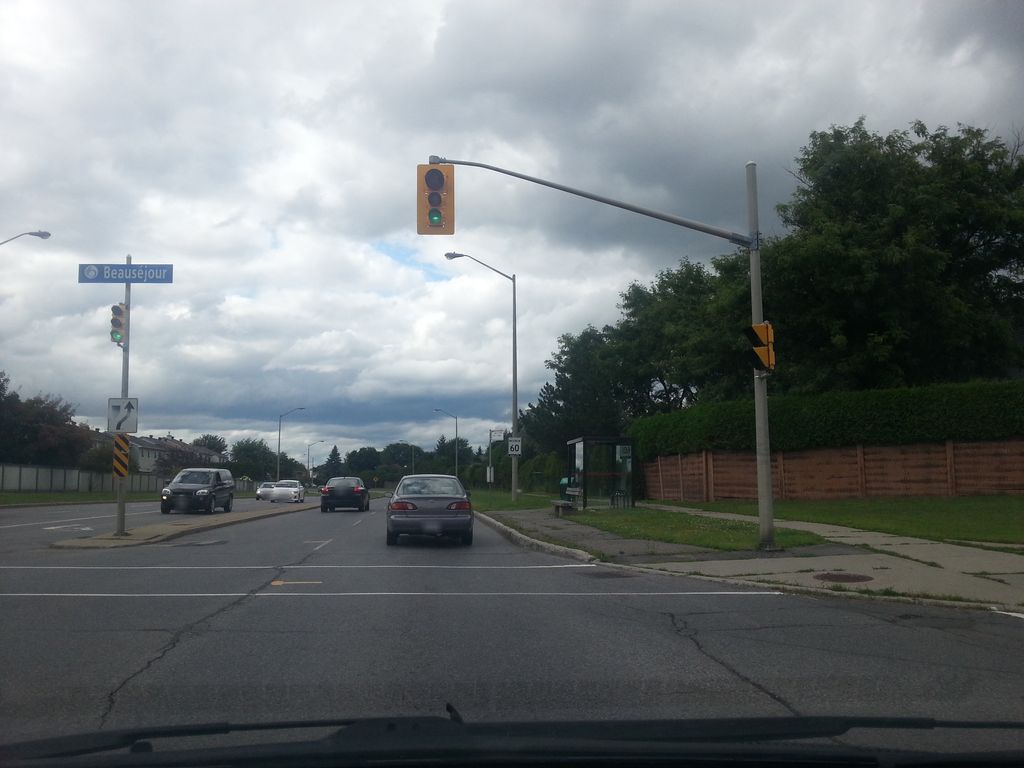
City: ottawa-gatineau